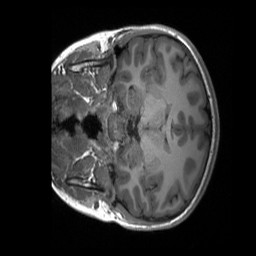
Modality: T1w
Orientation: coronal
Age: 13
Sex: female
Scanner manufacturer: siemens
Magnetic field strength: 3 T
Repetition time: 2.3 s
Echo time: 0.00232 s